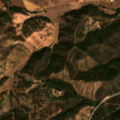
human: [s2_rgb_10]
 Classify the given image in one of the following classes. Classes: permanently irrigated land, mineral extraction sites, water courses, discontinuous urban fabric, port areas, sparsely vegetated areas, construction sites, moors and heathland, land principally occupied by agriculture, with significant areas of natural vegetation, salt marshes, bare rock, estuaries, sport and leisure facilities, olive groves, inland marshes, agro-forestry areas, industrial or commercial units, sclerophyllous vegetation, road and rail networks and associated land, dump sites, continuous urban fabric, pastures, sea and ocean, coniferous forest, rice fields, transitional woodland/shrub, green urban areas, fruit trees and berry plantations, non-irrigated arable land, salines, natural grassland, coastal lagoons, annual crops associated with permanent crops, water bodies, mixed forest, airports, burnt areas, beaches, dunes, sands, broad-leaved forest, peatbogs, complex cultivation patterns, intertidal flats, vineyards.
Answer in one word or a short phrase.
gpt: non-irrigated arable land, land principally occupied by agriculture, with significant areas of natural vegetation, broad-leaved forest